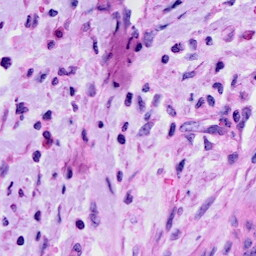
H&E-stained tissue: Cervix